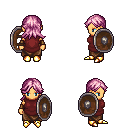
a pixel art fantasy rpg character, female body template, human, tanned skin, maroon tunic, robe skirt, pink loose hair, cloth bracers, gold boots, shield, four views (front, back, left, right), 2x2 character sprite sheet, small pixel art, hard edges, no anti-aliasing